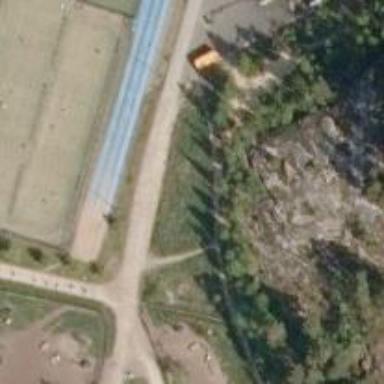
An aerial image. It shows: Cycleway that is specifically designed for Nordic skiing. The skiing track is groomed for classic and skating styles.